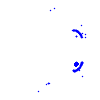
Particle: electron